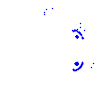
Particle: electron